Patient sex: M
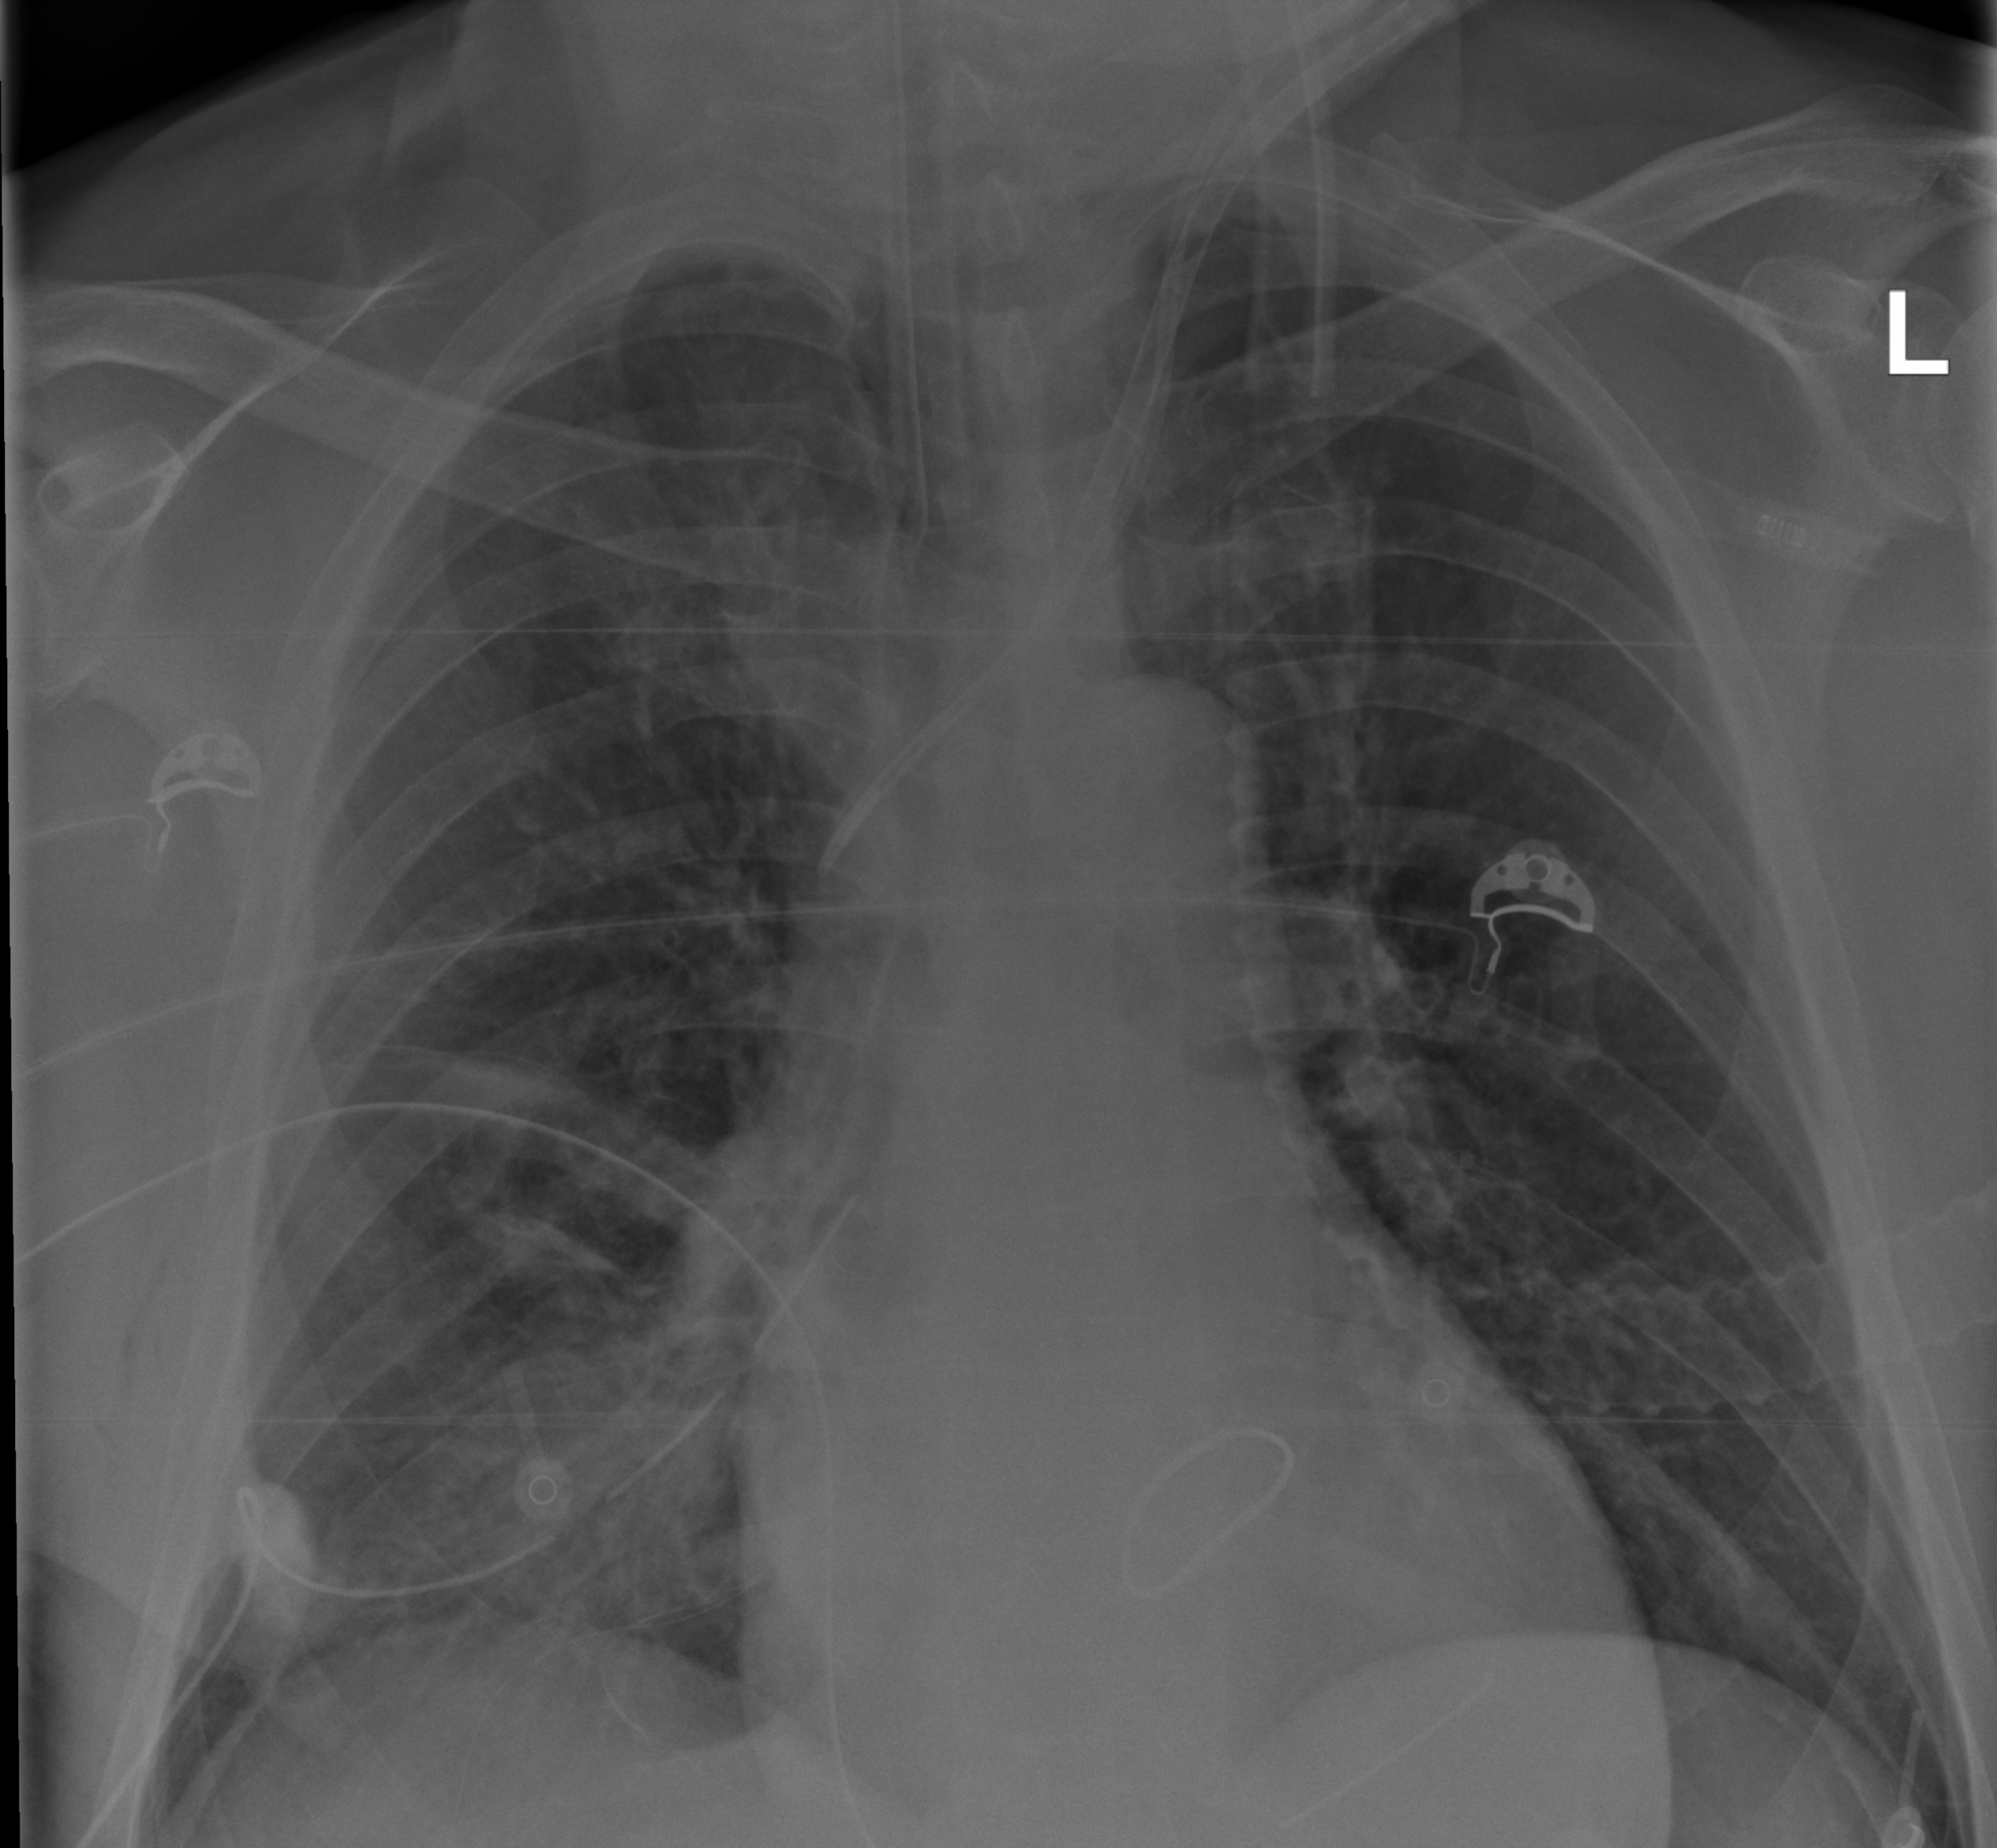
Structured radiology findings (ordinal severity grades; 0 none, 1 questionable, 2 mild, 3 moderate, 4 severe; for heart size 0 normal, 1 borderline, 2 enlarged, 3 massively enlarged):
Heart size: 1
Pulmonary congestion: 0
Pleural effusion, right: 0
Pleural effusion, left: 0
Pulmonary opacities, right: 2
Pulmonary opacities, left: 0
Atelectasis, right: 2
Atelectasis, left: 2